Question: I have a 'WinForm' application with two different forms. If the first command line argument is , the 'Download' form should appear. I get an 'ObjectDisposedException' on the 'Application.Run(new Download(args));' line on the 'Main' method of my program.
'''
static class Program
{
/// <summary>
/// The main entry point for the application.
/// </summary>
[STAThread]
static void Main(string[] args)
{
Application.EnableVisualStyles();
Application.SetCompatibleTextRenderingDefault(false);
if (args.Length > 0)
switch (args[0])
{
case "download":
if (args.Length == 4)
Application.Run(new Download(args));
break;
default:
Application.Run(new ApsisRunner(args));
break;
}
}
}
'''

Exception stack trace
'''
at System.Windows.Forms.Control.CreateHandle()
at System.Windows.Forms.Form.CreateHandle()
at System.Windows.Forms.Control.get_Handle()
at System.Windows.Forms.Control.SetVisibleCore(Boolean value)
at System.Windows.Forms.Form.SetVisibleCore(Boolean value)
at System.Windows.Forms.Control.set_Visible(Boolean value)
at System.Windows.Forms.Application.ThreadContext.RunMessageLoopInner(Int32 reason, ApplicationContext context)
at System.Windows.Forms.Application.ThreadContext.RunMessageLoop(Int32 reason, ApplicationContext context)
at System.Windows.Forms.Application.Run(Form mainForm)
at ApsisCampaignRunner.Program.Main(String[] args) in c:\Users\pedram.mobedi\Documents\GitHub\Postbag\ApsisCampaignRunner\Program.cs:line 31
at System.AppDomain._nExecuteAssembly(RuntimeAssembly assembly, String[] args)
at System.AppDomain.ExecuteAssembly(String assemblyFile, Evidence assemblySecurity, String[] args)
at Microsoft.VisualStudio.HostingProcess.HostProc.RunUsersAssembly()
at System.Threading.ThreadHelper.ThreadStart_Context(Object state)
at System.Threading.ExecutionContext.RunInternal(ExecutionContext executionContext, ContextCallback callback, Object state, Boolean preserveSyncCtx)
at System.Threading.ExecutionContext.Run(ExecutionContext executionContext, ContextCallback callback, Object state, Boolean preserveSyncCtx)
at System.Threading.ExecutionContext.Run(ExecutionContext executionContext, ContextCallback callback, Object state)
at System.Threading.ThreadHelper.ThreadStart()
'''
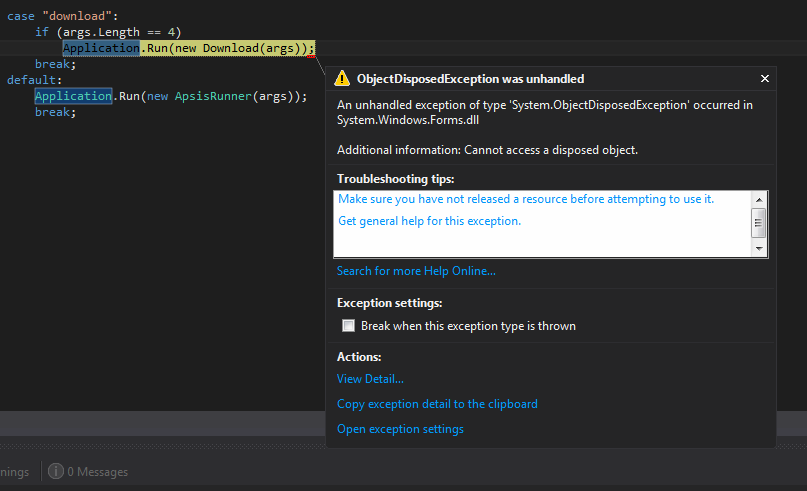
Answer: Are you doing something like this one in the Constructor of Download form?

The problem might be in code of Download Form. You should not close or dispose Form in the constructor.